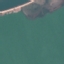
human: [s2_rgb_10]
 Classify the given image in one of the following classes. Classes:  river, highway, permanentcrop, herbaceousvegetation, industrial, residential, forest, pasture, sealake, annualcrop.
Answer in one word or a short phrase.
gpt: SeaLake